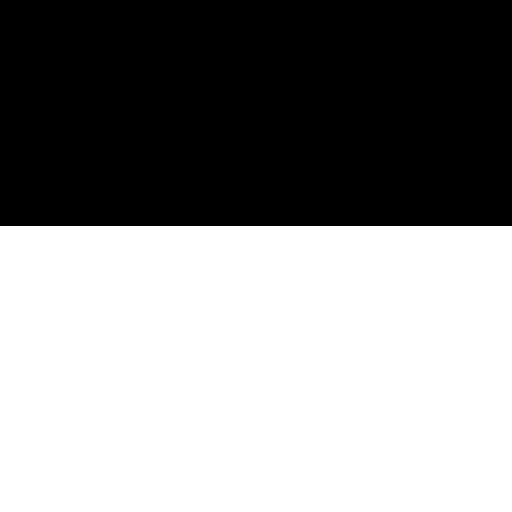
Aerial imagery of cliff(s) in Florida named Rattlesnake Bluff containing woody wetlands, evergreen forest, open development, grassland, and low intensity development